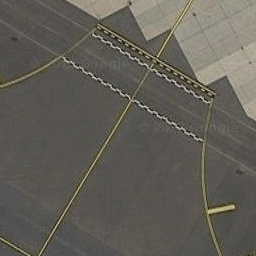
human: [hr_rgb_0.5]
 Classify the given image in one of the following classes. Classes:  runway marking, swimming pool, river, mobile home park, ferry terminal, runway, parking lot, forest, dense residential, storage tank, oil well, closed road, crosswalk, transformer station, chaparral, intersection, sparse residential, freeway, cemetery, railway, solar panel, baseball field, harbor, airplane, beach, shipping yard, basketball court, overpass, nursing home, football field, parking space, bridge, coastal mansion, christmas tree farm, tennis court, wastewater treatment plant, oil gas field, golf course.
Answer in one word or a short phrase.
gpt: runway marking